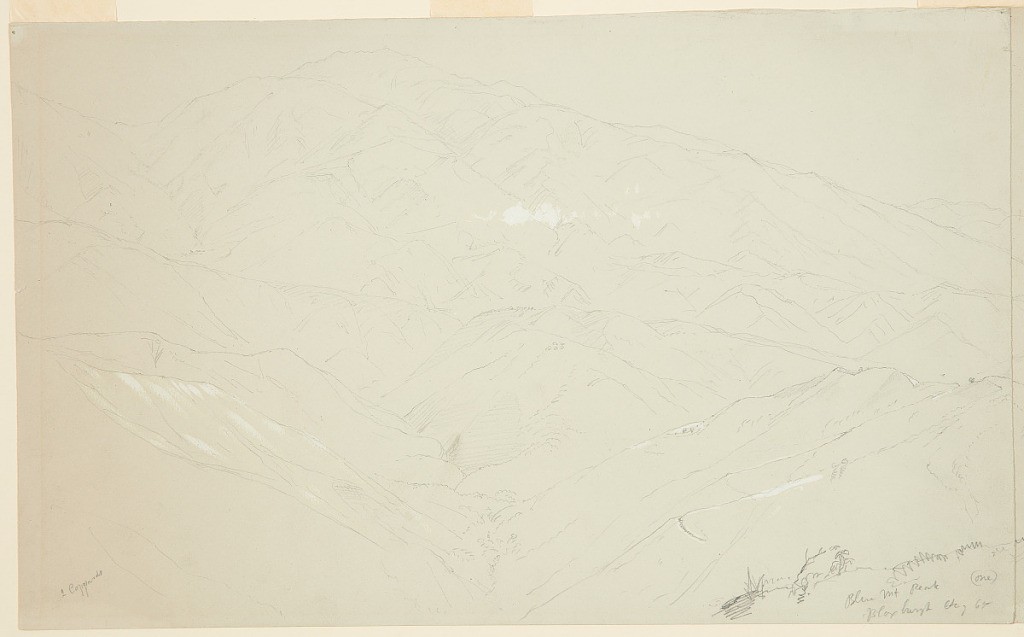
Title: Blue Mountain Peak, from Bloxburgh, Jamaica, Part One
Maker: Frederic Edwin Church, American, 1826–1900
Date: August 1865
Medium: Graphite and white gouache on light green wove paper
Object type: Drawing
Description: Landscape sketch showing the first part of a panoramic view of Blue Mountain Peak and its neighboring ridges in Jamaica. In the foreground and middle distance, two steep ridges at left and right descends toward a gully at lower center, forming a "V" in the landscape. Just beyond this vale, another ridge stretches horizontally across the composition, while the furrowed mountainside of Blue Mountain Peak rises to a rounded summit at upper center. The mountain is characterized by numerous ridges and subpeaks.